Question: I'm trying to get a row count for reports that a user has that match a particular channelId. I've tried using lambda expressions without any luck.
'''
int count =
_reportsRepository.
GetMany(r => r.UserId == user.Id &&
(r.Charts.Any(cr => cr.Channels.Any(ch => ch.Id == channel.Id))).Any()).Count();
'''

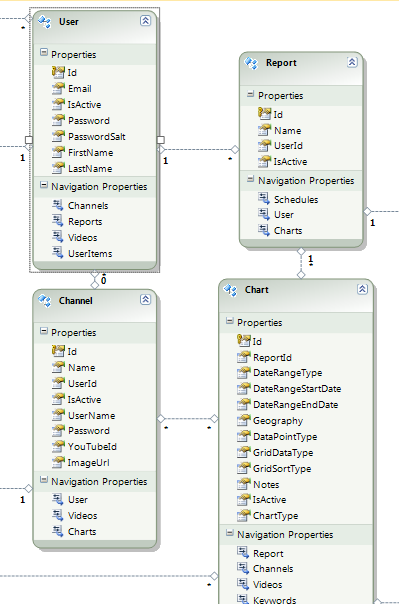
Answer: What about
'''
int count = _reportsRepository.Where(
r => r.UserId == user.Id &&
r.User.Channels.Any(c => c.Id == channel.Id)).Count();
'''